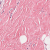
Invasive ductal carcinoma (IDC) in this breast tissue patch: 0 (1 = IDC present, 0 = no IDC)